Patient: sex M, age 59
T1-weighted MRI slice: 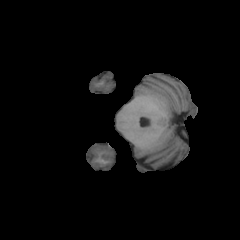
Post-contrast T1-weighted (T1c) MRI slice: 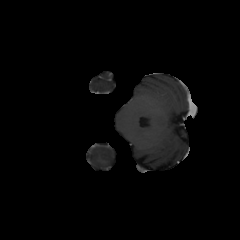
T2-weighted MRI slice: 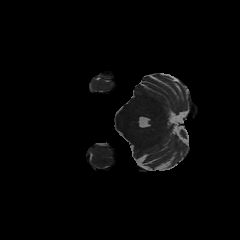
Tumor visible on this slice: no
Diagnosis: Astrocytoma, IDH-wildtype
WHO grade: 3